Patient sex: M
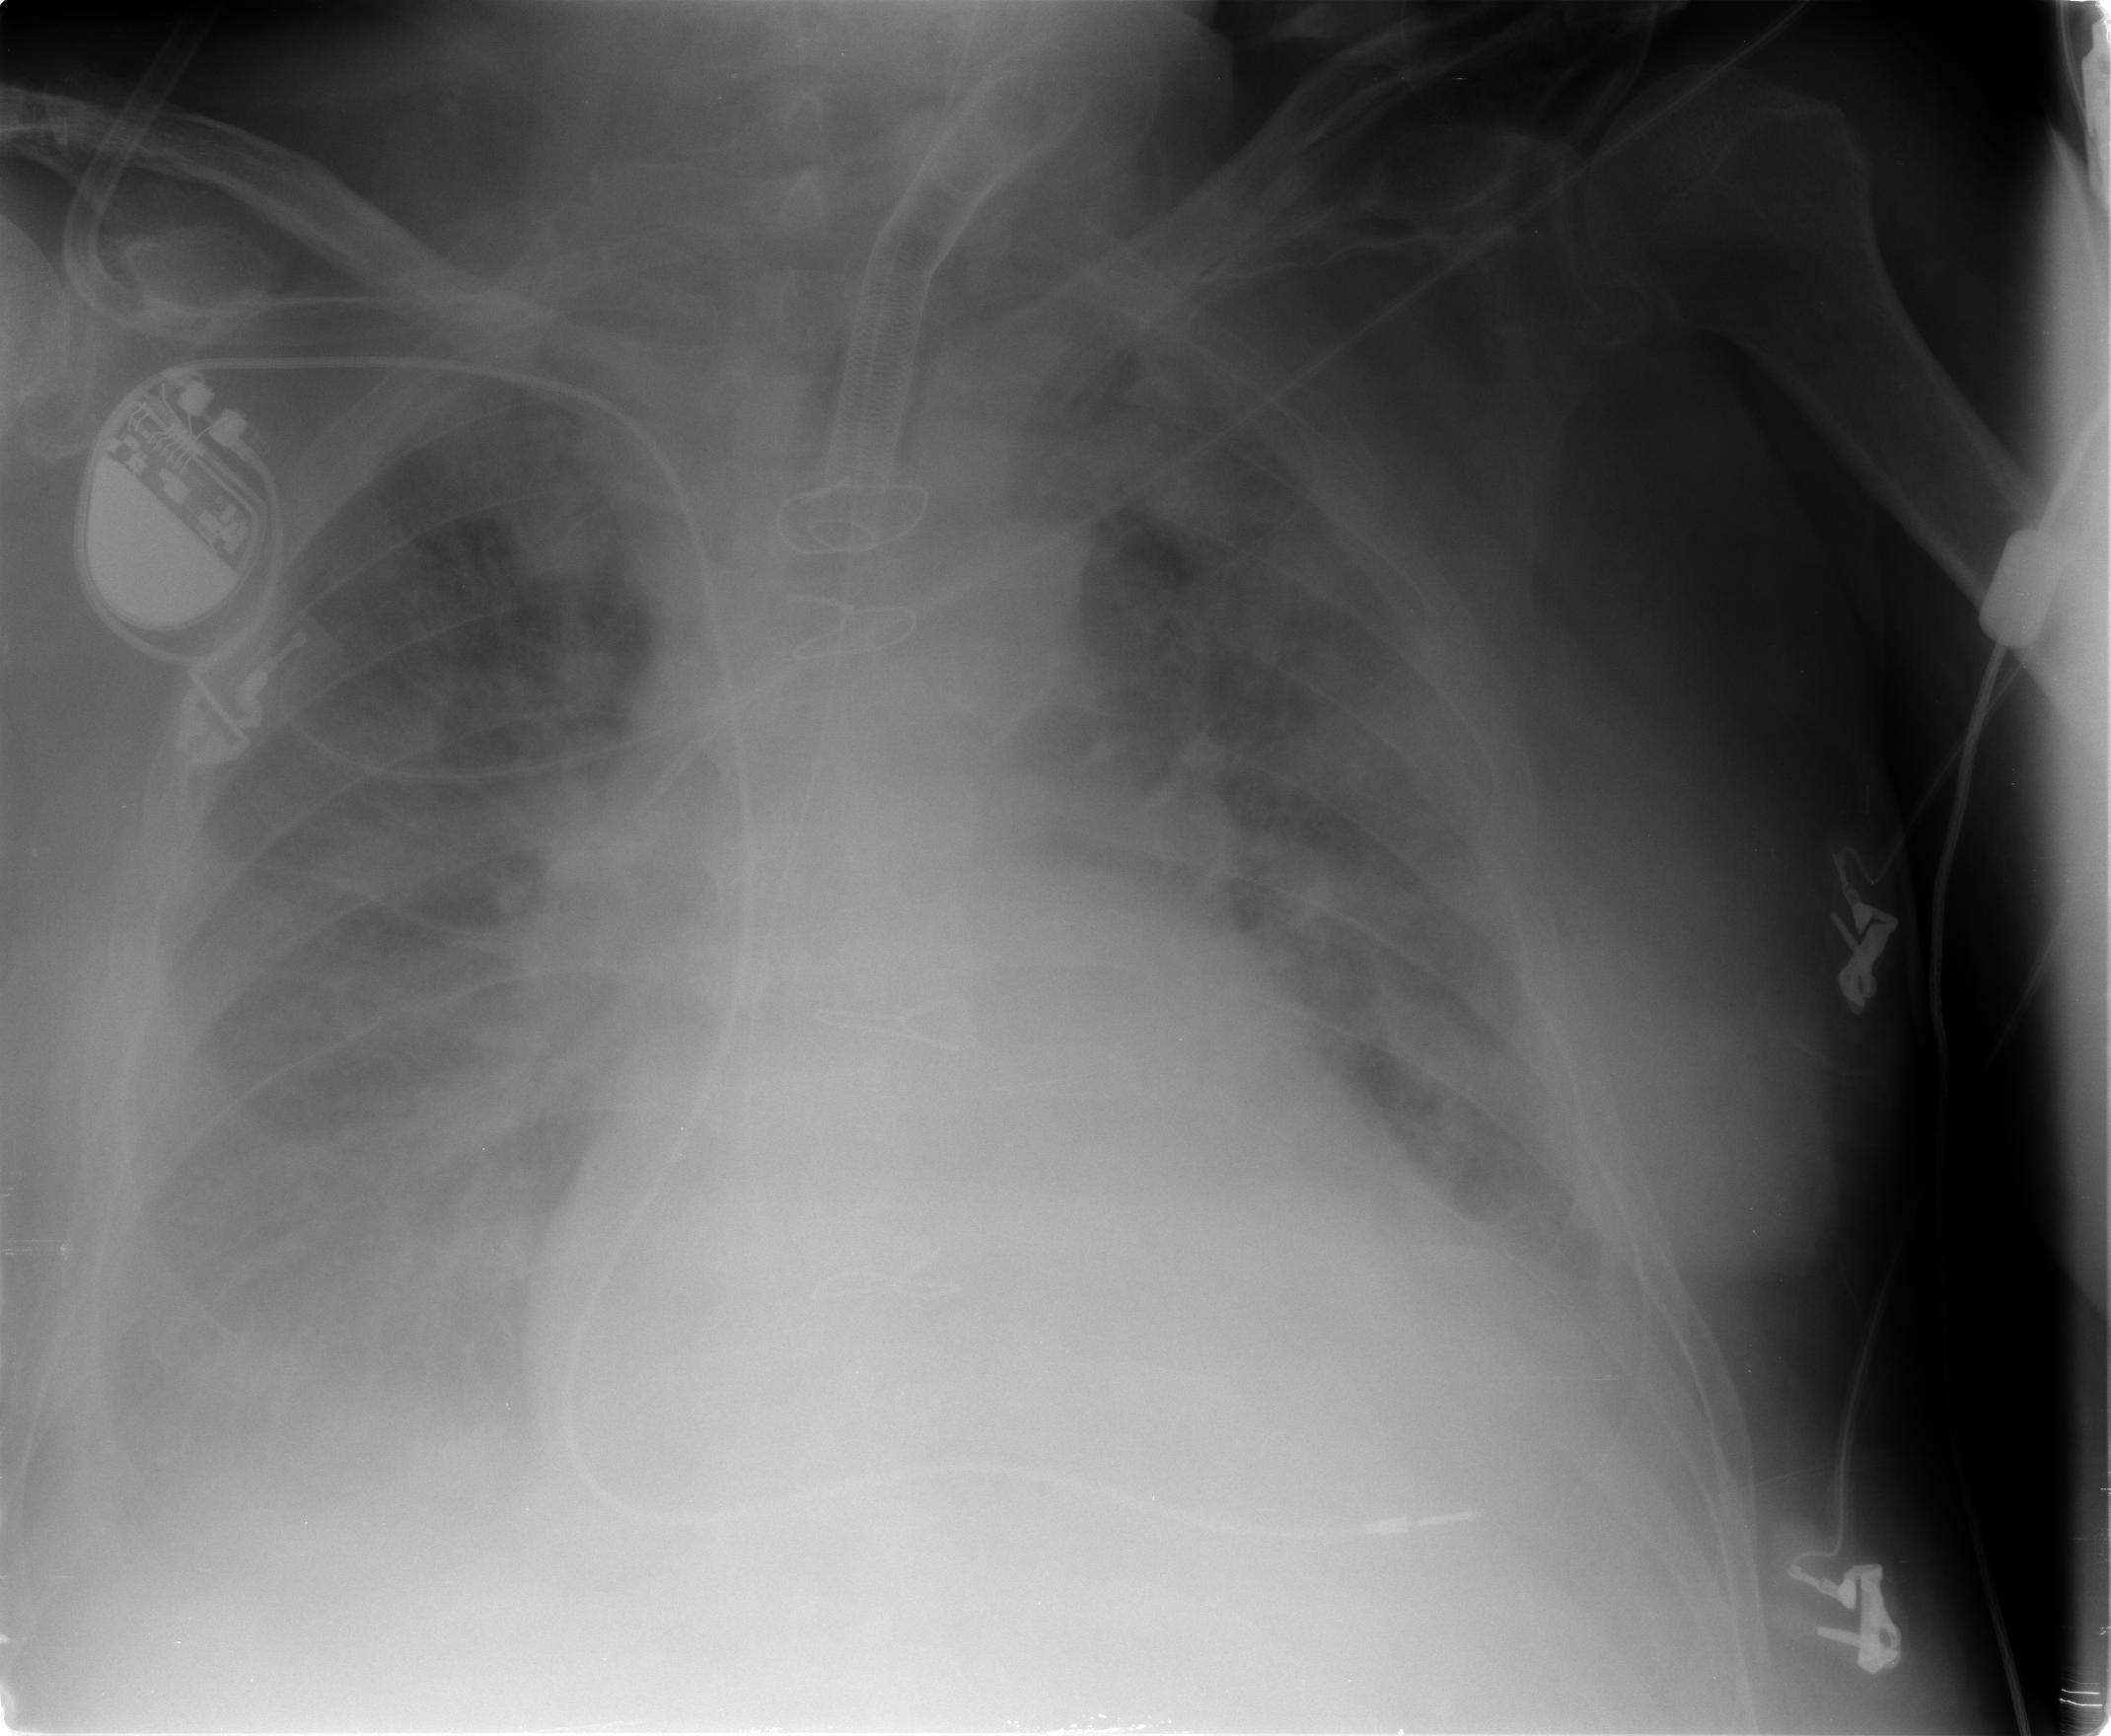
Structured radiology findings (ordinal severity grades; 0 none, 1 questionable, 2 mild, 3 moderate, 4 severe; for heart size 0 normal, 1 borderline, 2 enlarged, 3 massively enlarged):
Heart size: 2
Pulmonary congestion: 2
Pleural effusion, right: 3
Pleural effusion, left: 3
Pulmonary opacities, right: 2
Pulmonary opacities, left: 3
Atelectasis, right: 2
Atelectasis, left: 2